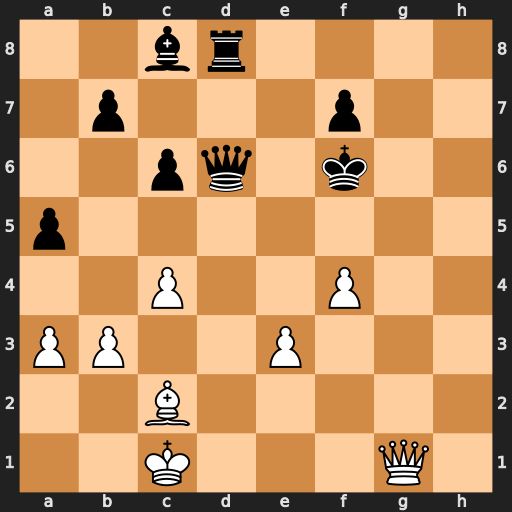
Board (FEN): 2br4/1p3p2/2pq1k2/p7/2P2P2/PP2P3/2B5/2K3Q1
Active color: w
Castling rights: -
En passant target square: -
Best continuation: Qg5+ Ke6 Bf5#